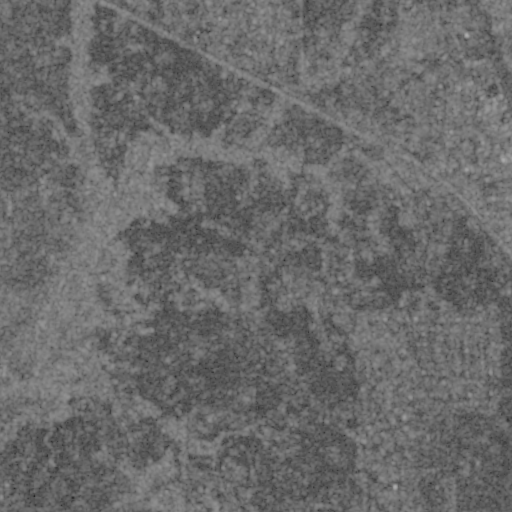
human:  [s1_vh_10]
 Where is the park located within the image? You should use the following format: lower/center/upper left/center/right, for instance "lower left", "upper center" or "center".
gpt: The park is located in the center left of the image.
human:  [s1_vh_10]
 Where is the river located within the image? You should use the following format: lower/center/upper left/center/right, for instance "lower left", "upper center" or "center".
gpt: The river is located in the left of the image.
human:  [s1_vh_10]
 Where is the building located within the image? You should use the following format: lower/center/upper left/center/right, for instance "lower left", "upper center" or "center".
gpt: There is no building in the image.

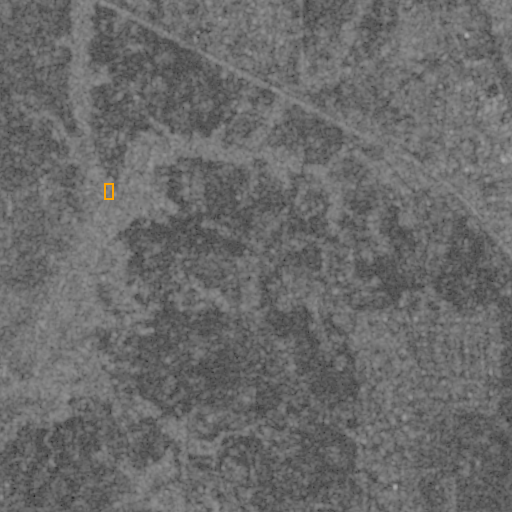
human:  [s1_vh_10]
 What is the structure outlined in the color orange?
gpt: The structure outlined in orange is a park.
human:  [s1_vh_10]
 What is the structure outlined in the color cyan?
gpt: There is no cyan outline.